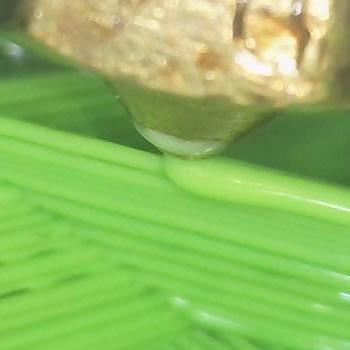
Flow rate: 267%